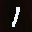
Label: 1